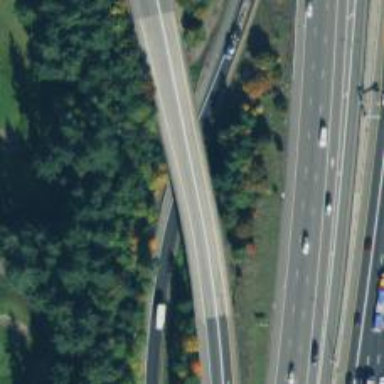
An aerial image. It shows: Bridge on motorway link.